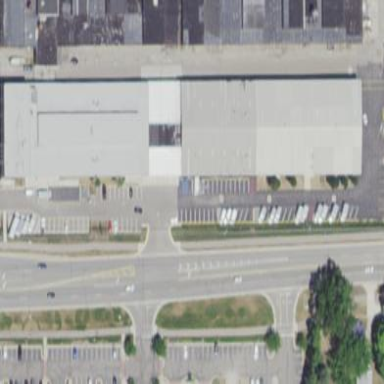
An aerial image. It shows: Commercial building.